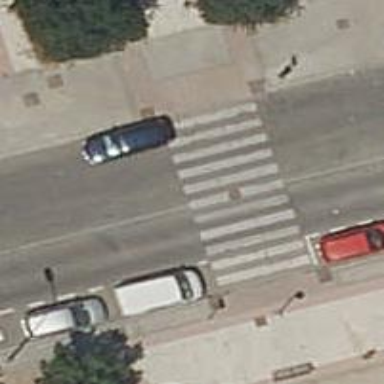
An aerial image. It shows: Marked road crossing.